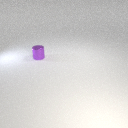
small purple metal cylinder